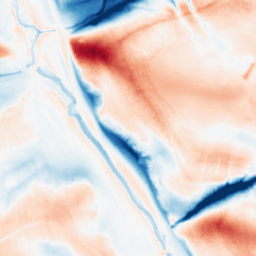
Category: classical
Decomposition family: gaussian_anisotropic
Decomposition parameters: sigma_x: 2
sigma_y: 20
Upsampling method: regularized
Upsampling parameters: scale: 2
lambda_reg: 0.001
Upsampling scale: 2